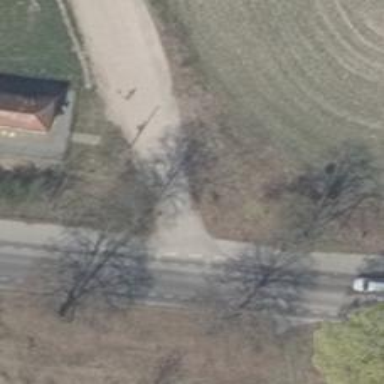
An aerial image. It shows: Unmarked crossing on the road.